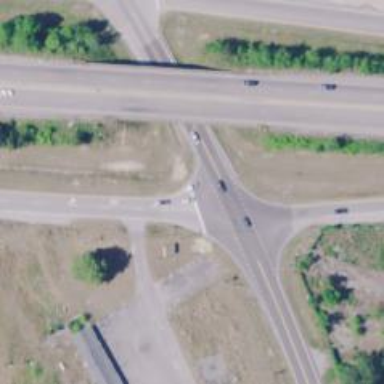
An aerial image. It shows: Trunk link highway.